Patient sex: F
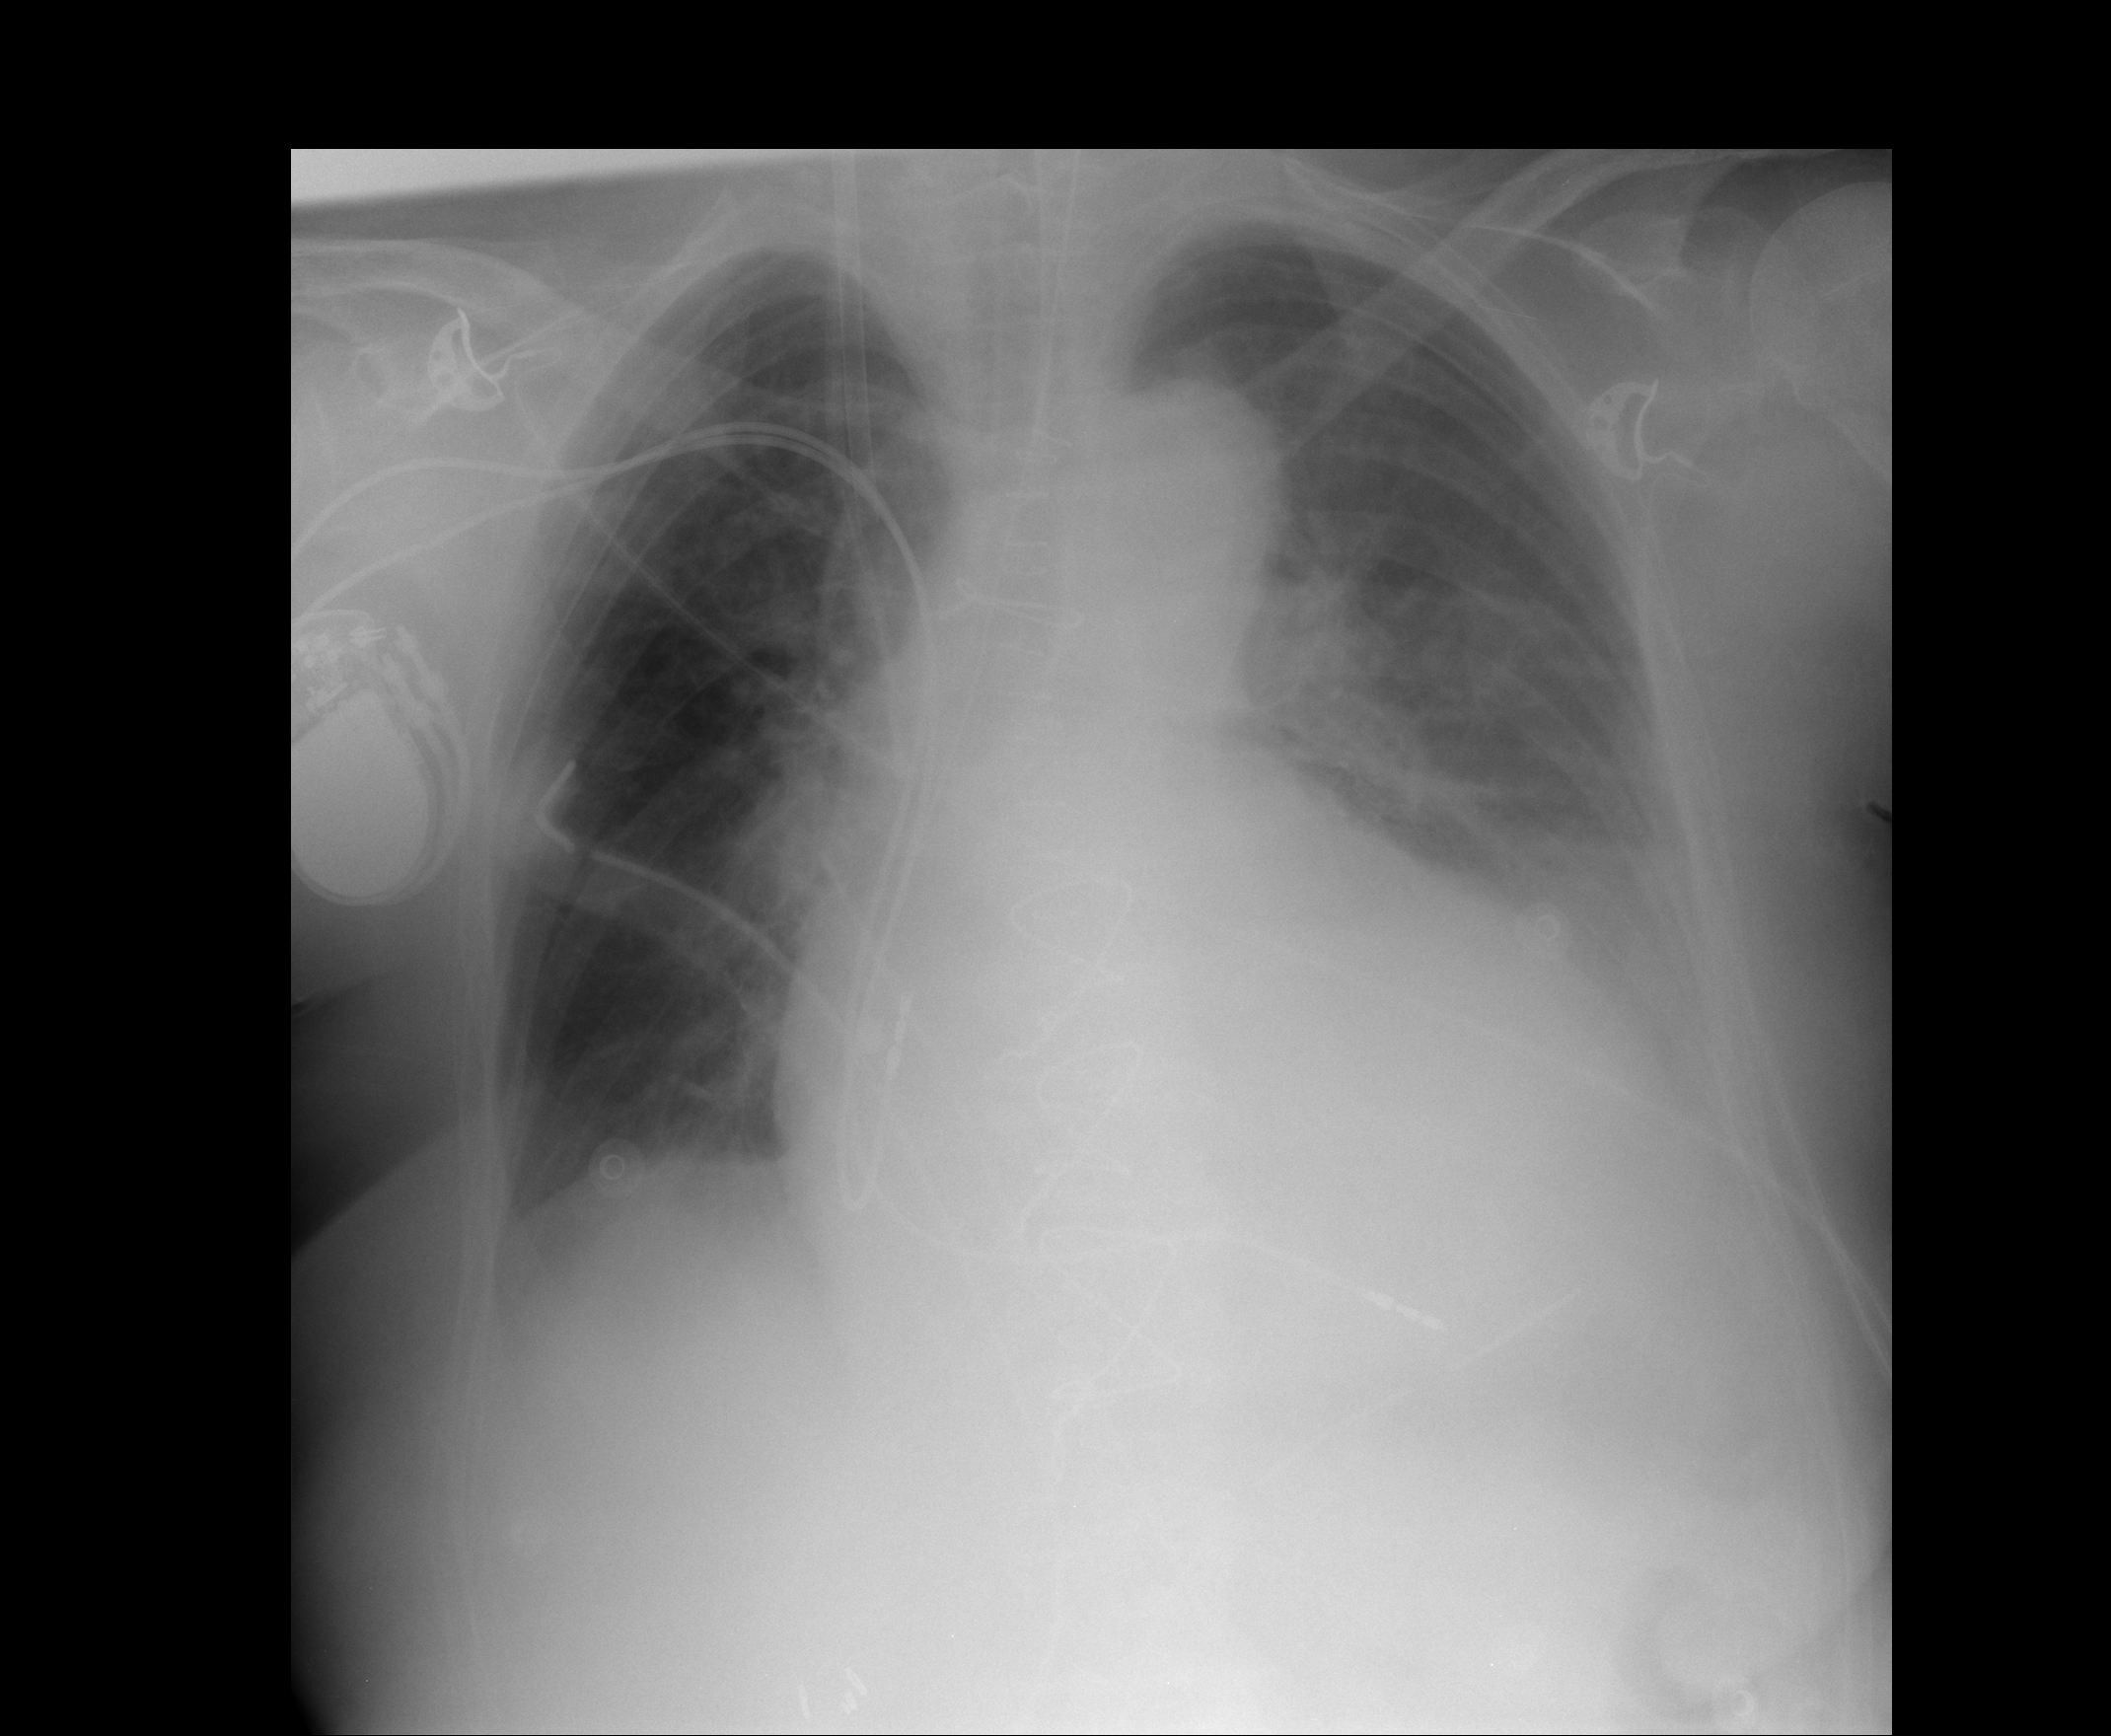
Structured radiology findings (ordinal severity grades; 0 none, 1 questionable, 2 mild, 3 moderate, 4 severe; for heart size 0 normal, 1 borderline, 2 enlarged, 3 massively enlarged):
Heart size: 3
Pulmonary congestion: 2
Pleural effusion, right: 1
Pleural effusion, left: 2
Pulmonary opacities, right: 0
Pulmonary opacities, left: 0
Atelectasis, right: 0
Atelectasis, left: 2